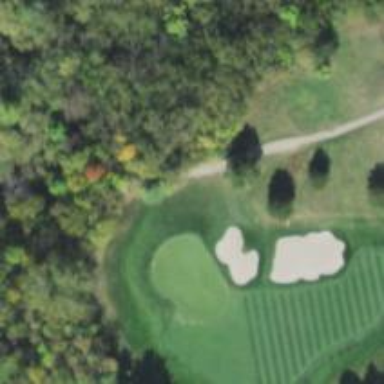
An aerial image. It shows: Path for golf carts.